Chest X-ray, PA view. Patient: 43 years old, sex F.
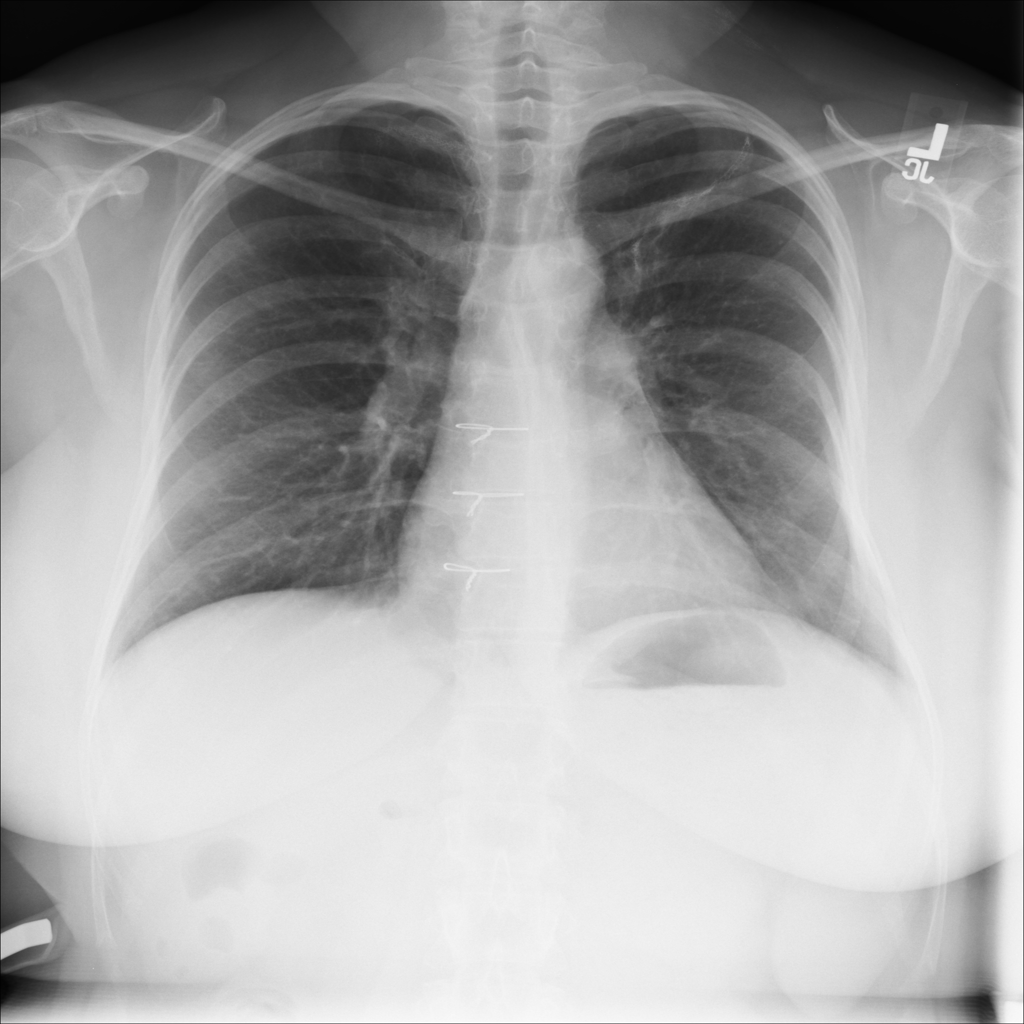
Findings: No Finding